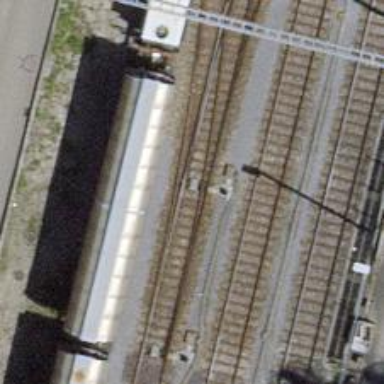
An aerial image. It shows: Railway switch.